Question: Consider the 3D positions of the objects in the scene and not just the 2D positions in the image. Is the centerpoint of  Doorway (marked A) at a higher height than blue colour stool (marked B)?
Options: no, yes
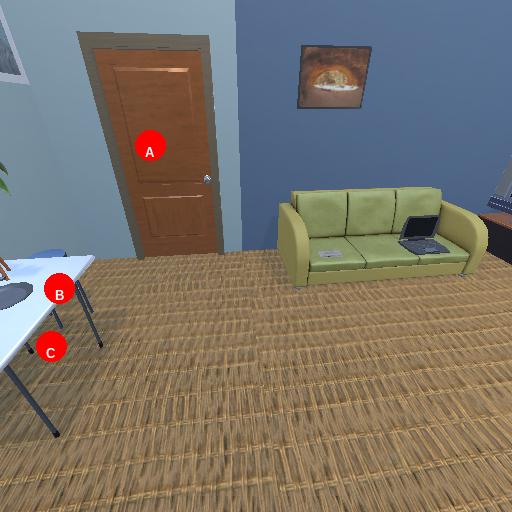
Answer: no